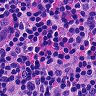
Metastatic tissue present: no